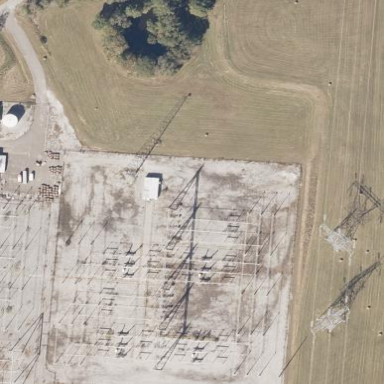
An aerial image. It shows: Fence surrounding transmission substation.